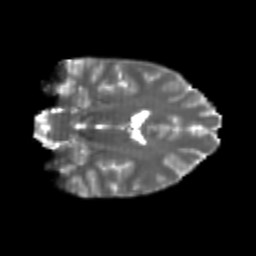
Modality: T2w
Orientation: coronal
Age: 24
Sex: female
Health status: healthy
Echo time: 0.074 s